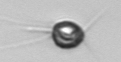
Label: Acanthoica_quattrospina